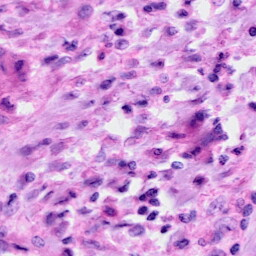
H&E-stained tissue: Cervix